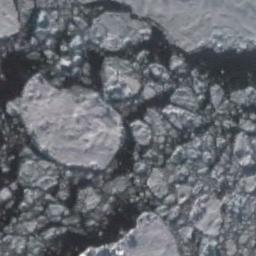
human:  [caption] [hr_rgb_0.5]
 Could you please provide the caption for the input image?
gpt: The sea is surrounded by sea ice .

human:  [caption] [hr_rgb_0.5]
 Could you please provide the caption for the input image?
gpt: Countless ice cubes of all sizes are tightly connected into a large floating piece on the deep blue sea, And cover the entire sea surface .

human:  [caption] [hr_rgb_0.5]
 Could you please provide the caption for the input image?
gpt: There are many ice on the black sea .

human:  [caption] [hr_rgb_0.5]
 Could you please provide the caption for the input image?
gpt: A large piece of sea ice and a lot of small pieces of sea ice gather together .

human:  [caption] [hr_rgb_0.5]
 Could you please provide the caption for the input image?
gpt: There are sea ice linked into sheets .